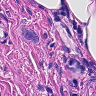
Metastatic tissue present: yes